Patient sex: M
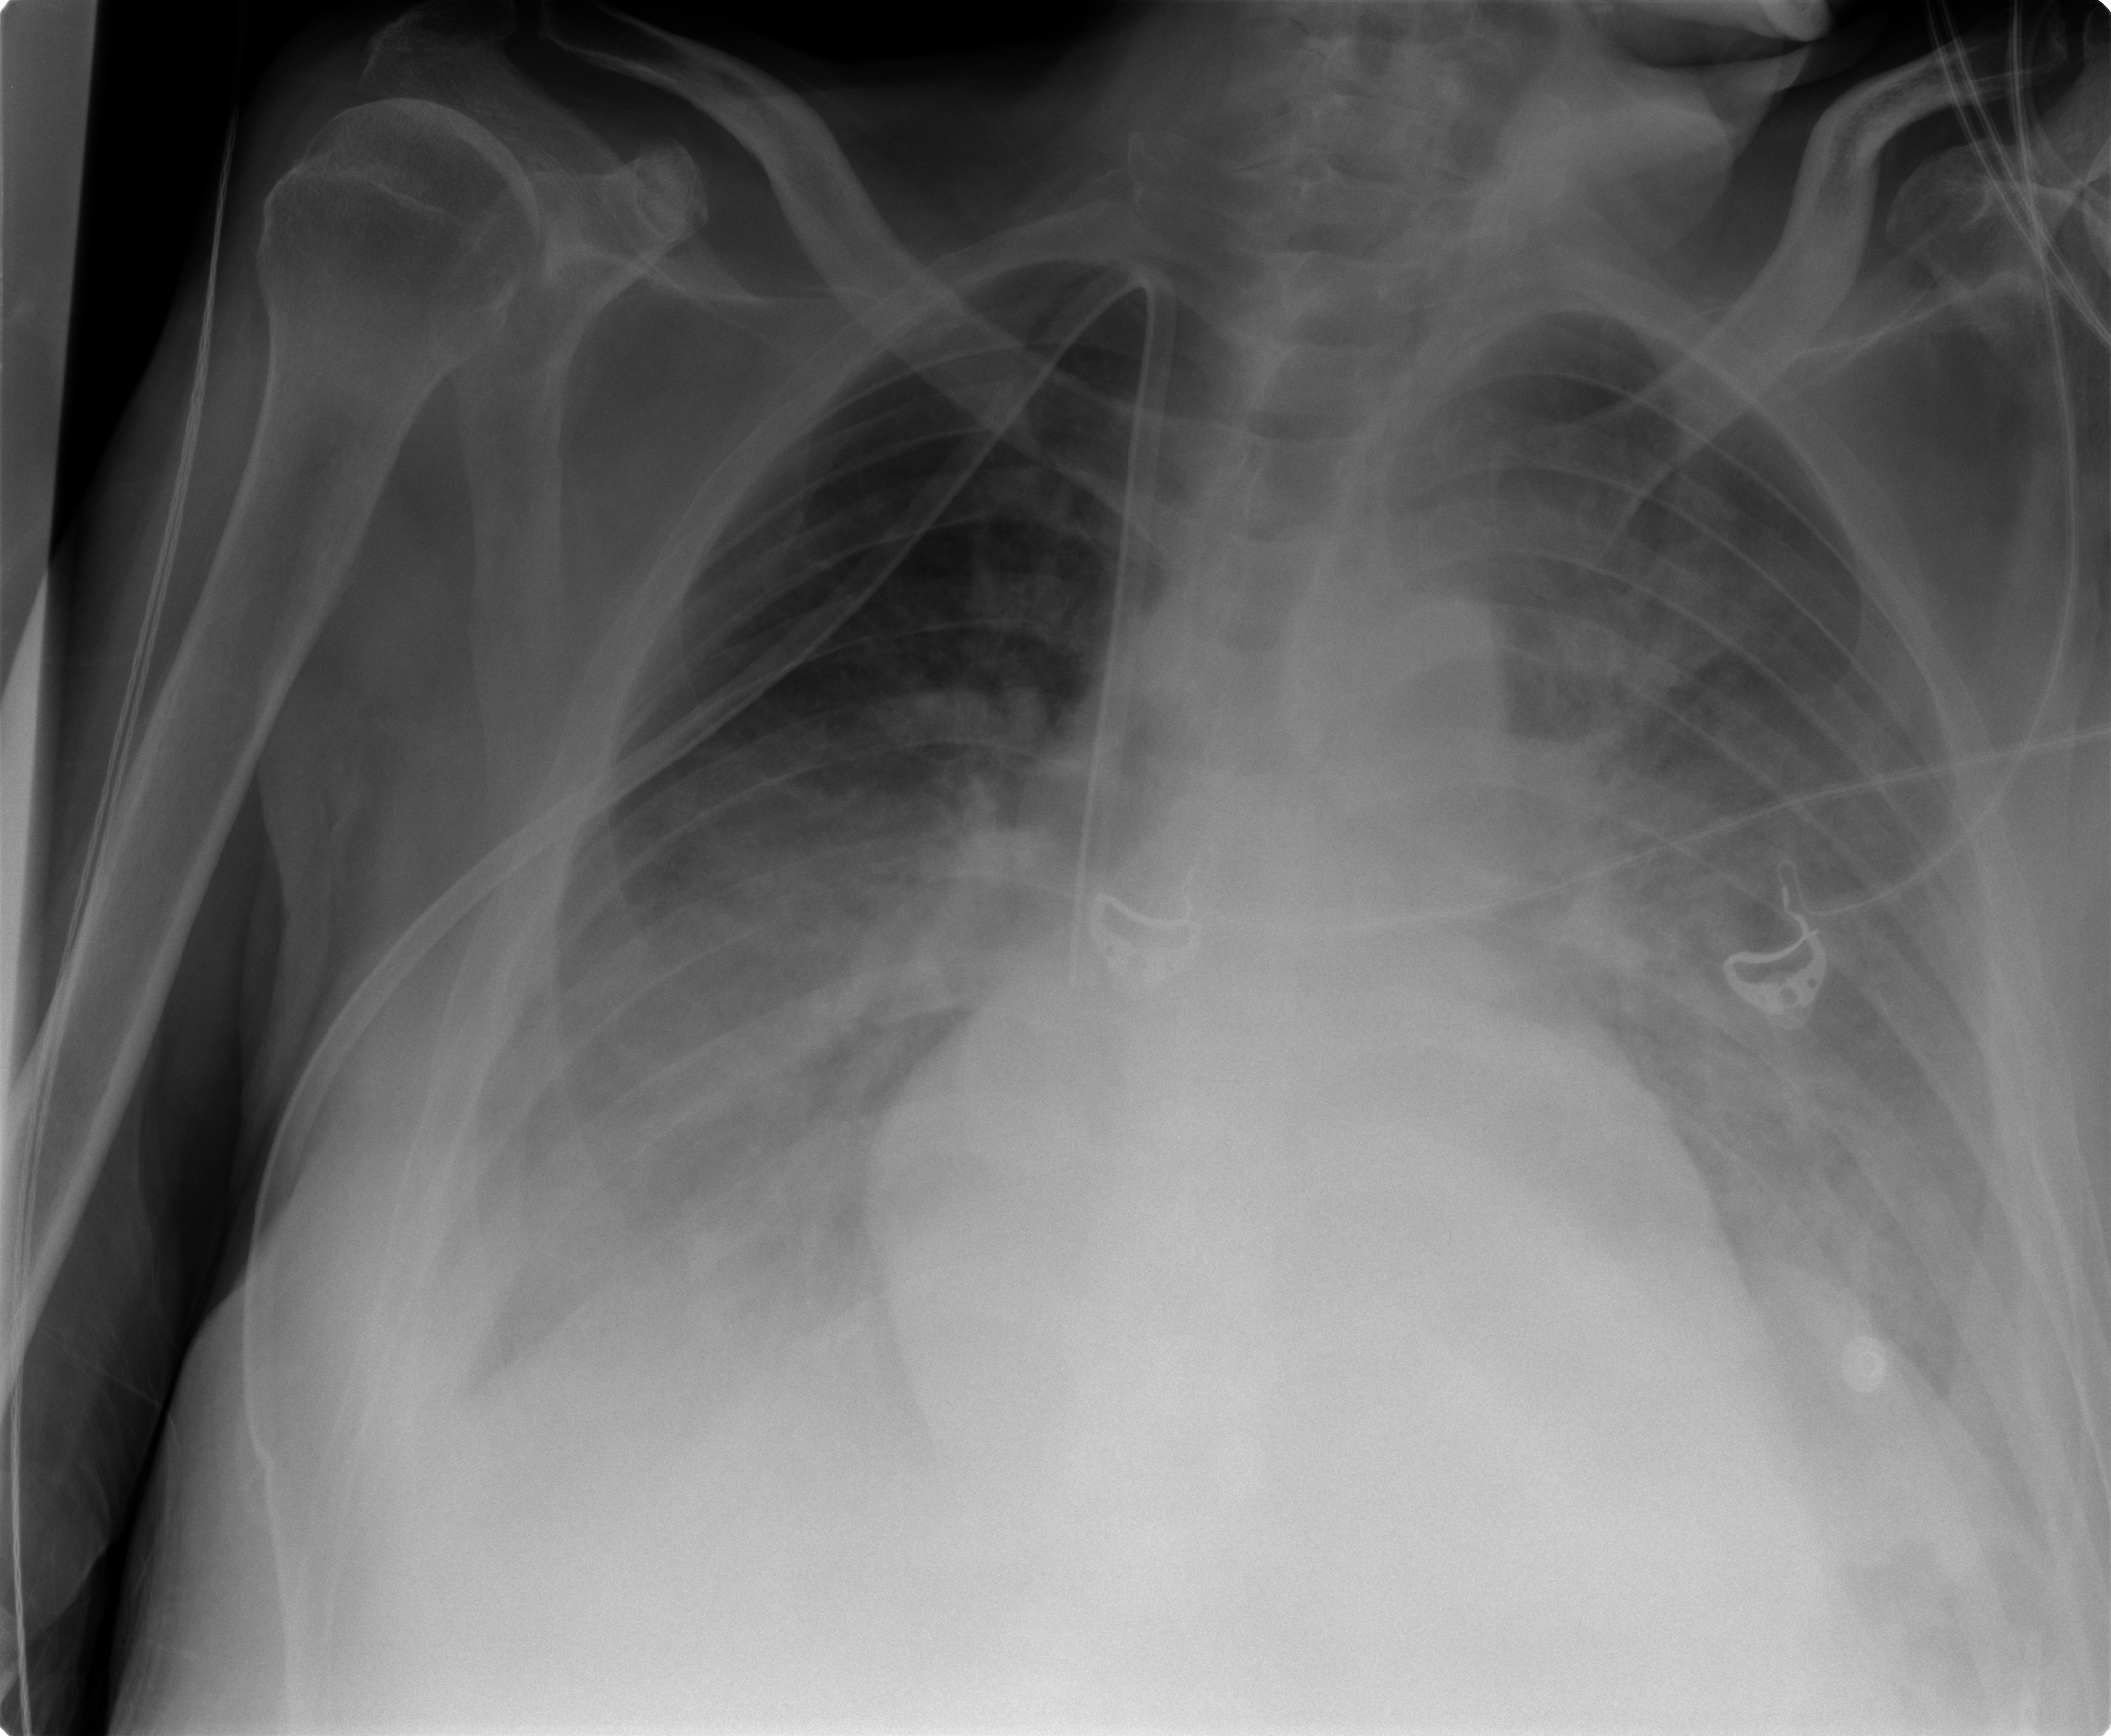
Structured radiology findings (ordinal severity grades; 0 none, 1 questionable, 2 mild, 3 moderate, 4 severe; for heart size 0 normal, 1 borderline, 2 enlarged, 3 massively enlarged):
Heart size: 0
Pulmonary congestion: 3
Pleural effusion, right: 3
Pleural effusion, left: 3
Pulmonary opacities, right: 1
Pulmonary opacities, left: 1
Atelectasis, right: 3
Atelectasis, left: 3